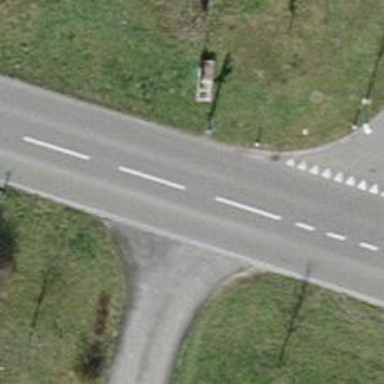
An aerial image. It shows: Asphalt road classified as tertiary.